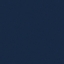
Land use / land cover: SeaLake